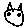
Label: cat